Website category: auto
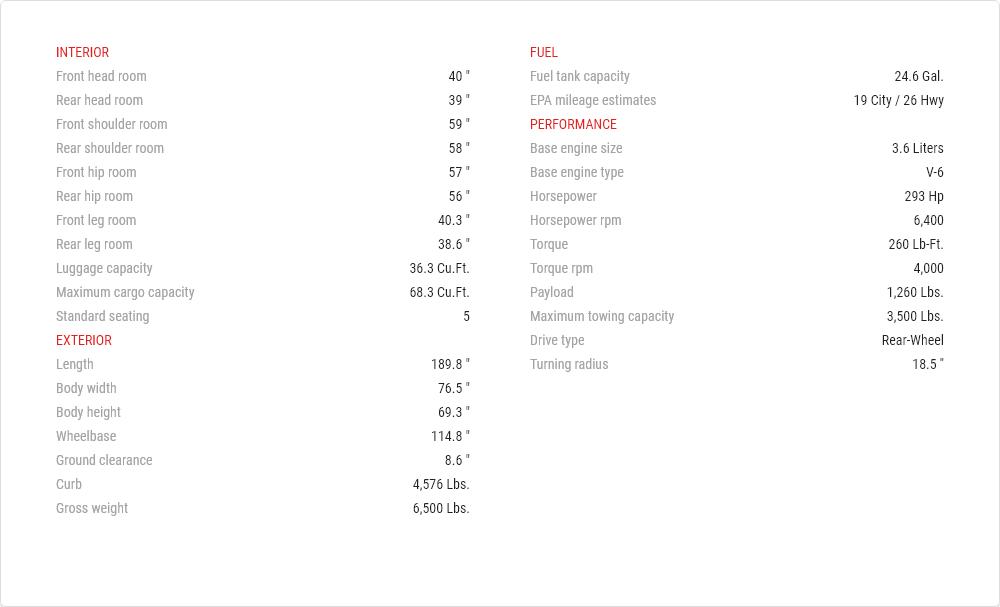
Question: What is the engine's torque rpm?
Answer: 4,000

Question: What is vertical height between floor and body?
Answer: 8.6 "

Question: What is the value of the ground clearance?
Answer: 8.6 "

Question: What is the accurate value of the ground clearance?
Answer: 8.6 "

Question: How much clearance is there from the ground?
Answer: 8.6 "

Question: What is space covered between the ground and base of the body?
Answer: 8.6 "

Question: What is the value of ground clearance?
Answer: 8.6 "

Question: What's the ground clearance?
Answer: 8.6 "

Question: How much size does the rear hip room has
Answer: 56 "

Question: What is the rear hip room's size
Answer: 56 "

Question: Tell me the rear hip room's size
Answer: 56 "

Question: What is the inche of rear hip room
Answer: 56 "

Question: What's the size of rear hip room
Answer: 56 "

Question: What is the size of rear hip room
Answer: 56 "

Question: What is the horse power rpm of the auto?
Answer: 6,400

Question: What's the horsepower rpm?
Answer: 6,400

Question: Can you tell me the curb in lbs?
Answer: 4,576 lbs.

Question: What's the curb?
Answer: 4,576 lbs.

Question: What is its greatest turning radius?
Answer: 18.5 ''

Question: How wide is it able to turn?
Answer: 18.5 ''

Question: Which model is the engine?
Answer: V-6

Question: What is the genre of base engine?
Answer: V-6

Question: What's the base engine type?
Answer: V-6

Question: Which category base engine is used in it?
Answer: V-6

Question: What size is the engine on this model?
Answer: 3.6 liters

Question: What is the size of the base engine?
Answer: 3.6 liters

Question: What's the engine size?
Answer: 3.6 liters

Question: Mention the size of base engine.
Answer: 3.6 liters

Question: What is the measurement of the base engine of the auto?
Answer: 3.6 liters

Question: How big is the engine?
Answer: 3.6 liters

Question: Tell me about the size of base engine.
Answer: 3.6 liters

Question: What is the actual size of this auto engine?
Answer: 3.6 liters

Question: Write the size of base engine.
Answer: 3.6 liters

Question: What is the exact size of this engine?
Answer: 3.6 liters

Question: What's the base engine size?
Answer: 3.6 liters

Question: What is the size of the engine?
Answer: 3.6 liters

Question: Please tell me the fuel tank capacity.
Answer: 24.6 gal.

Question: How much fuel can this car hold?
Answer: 24.6 gal.

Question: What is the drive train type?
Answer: rear-wheel

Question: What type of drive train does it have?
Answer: rear-wheel

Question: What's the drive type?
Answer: rear-wheel

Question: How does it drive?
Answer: rear-wheel

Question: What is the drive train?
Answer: rear-wheel

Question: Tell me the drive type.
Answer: rear-wheel

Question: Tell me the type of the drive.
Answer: rear-wheel

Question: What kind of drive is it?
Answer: rear-wheel

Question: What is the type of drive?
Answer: rear-wheel

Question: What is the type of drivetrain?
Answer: rear-wheel

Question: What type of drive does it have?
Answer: rear-wheel

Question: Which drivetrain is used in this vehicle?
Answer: rear-wheel

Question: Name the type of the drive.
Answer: rear-wheel

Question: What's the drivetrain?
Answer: rear-wheel

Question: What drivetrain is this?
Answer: rear-wheel

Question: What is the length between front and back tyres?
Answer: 114.8 "

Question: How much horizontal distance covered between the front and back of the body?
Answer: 114.8 "

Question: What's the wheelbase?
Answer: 114.8 "

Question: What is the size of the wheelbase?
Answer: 114.8 "

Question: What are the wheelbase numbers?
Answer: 114.8 "

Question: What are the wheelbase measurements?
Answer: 114.8 "

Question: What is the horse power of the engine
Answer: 293 hp

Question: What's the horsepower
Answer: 293 hp

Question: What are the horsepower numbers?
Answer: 293 hp

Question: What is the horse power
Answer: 293 hp

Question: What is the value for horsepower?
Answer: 293 hp